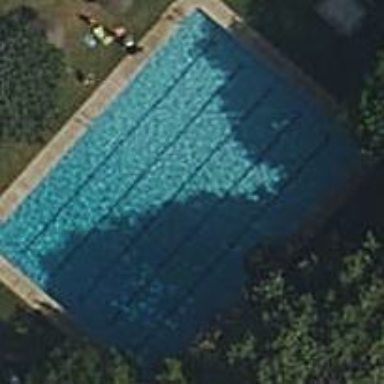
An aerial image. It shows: Swimming pool area designated for leisure and sports activities.